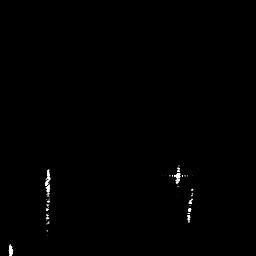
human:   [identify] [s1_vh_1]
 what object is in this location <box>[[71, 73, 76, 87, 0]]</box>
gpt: <ref>1 small ship at the bottom right</ref>